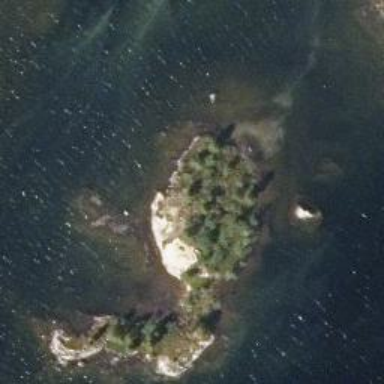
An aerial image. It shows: Islet.